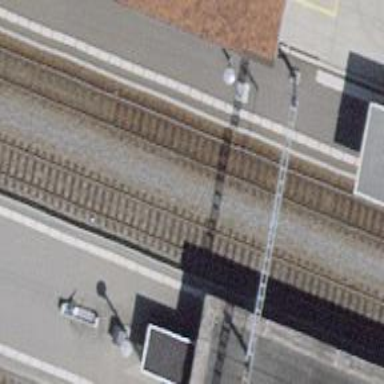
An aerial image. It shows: Railway stop with public transport stop position.